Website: lowes
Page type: billing-address
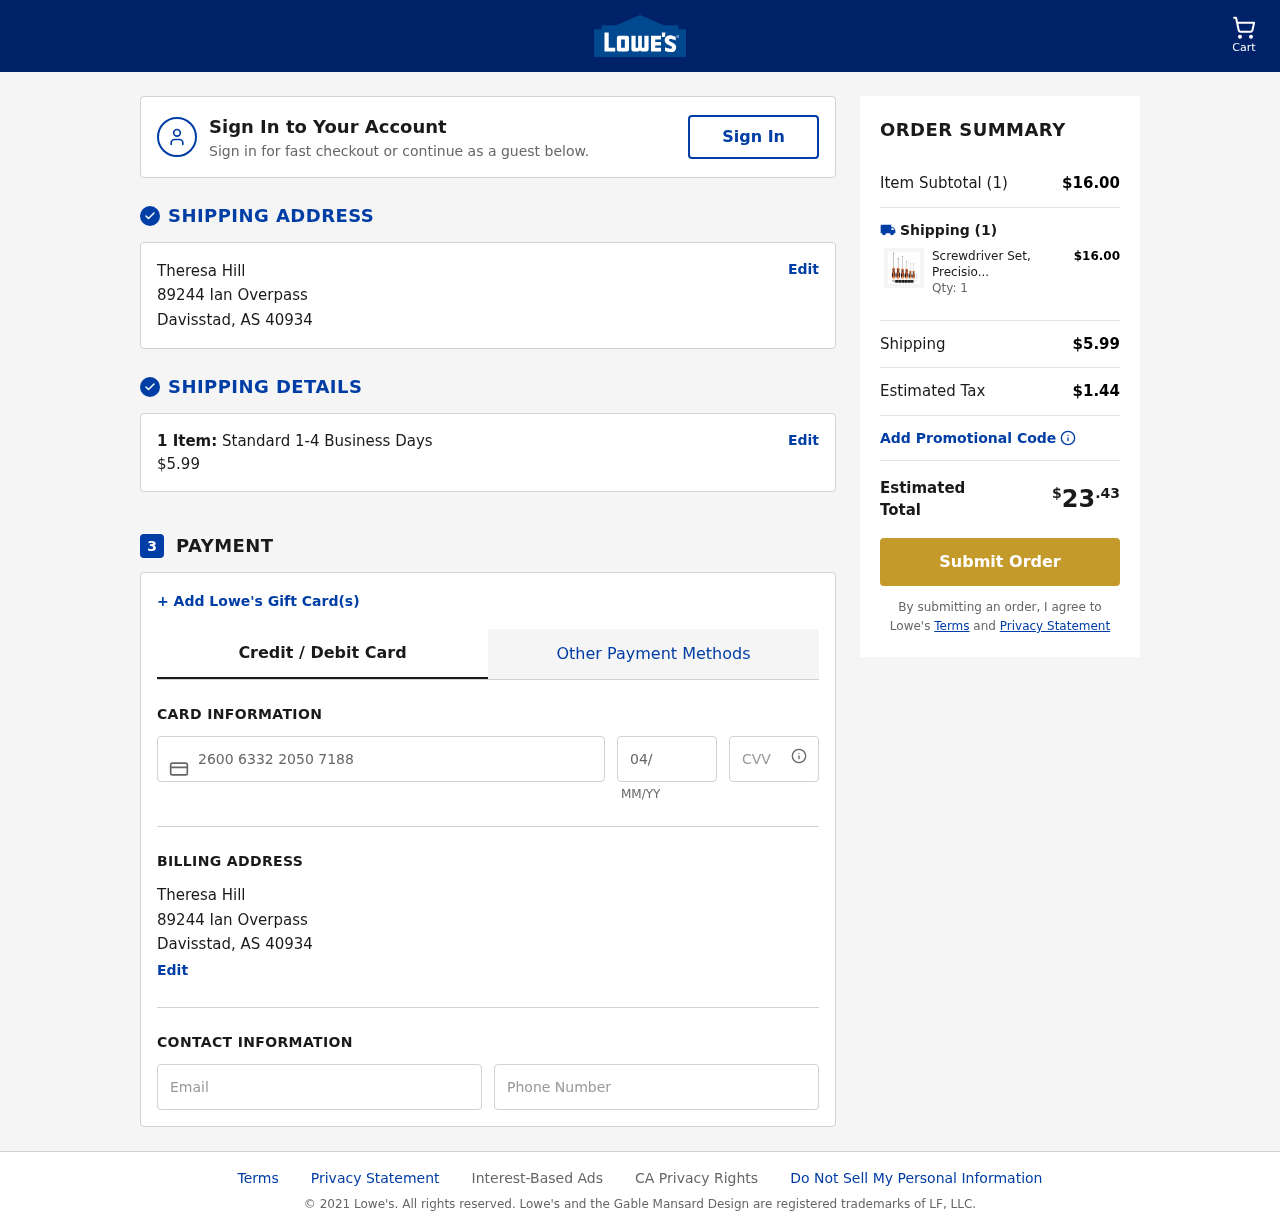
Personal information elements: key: PII_CARD_CVV
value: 795
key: PII_CARD_EXPIRY
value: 04/30
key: PII_CARD_NUMBER
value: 2600 6332 2050 7188
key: PII_CITY
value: Davisstad
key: PII_EMAIL
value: theresa_hill@yahoo.com
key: PII_FULLNAME
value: Theresa Hill
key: PII_PHONE
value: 2312990463
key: PII_POSTCODE
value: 40934
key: PII_STATE_ABBR
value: AS
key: PII_STREET
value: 89244 Ian Overpass
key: PII_FULLNAME2
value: Theresa Hill
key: PII_CITY2
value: Davisstad
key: PII_STATE_ABBR2
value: AS
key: PII_POSTCODE_FULL
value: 40934
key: PII_POSTCODE_NUMERIC
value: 40934
Product elements: key: PRODUCT1_NAME
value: Screwdriver Set, Precision Screwdriver, Stubby Screwdriver, Ball Grip, Positive, Negative, Set of 6,
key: PRODUCT1_PRICE
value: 16
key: PRODUCT1_QUANTITY
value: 1
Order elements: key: ORDER_NUM_ITEMS
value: Cart
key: ORDER_NUM_ITEMS
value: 1 Item:
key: ORDER_NUM_ITEMS
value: Item Subtotal (1)
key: ORDER_SHIPPING_COST
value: $5.99
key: ORDER_SUBTOTAL
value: $16.00
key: ORDER_TAX
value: $1.44
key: ORDER_TOTAL
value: $23.43